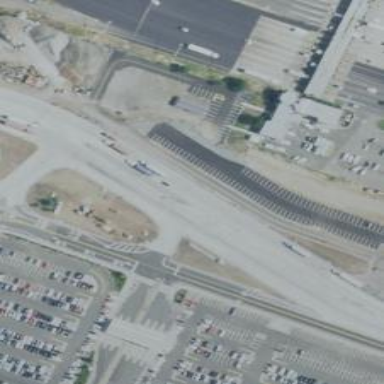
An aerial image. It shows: Secondary link road.